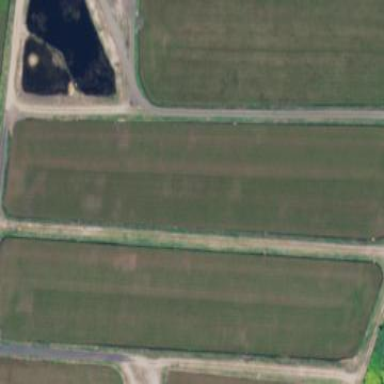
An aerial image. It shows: Farmland with cranberries as the main crop.